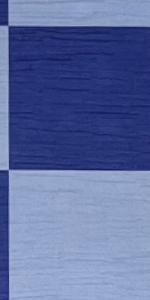
Label: Empty